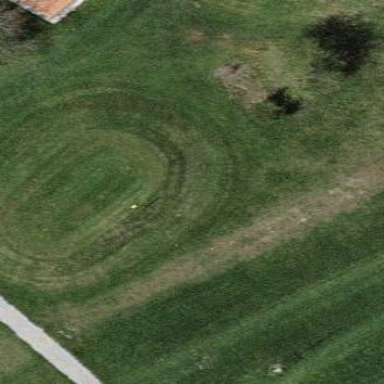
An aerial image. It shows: Golf tee on grassy land.